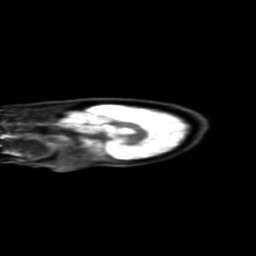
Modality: PET
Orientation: sagittal
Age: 36
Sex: female
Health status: ill